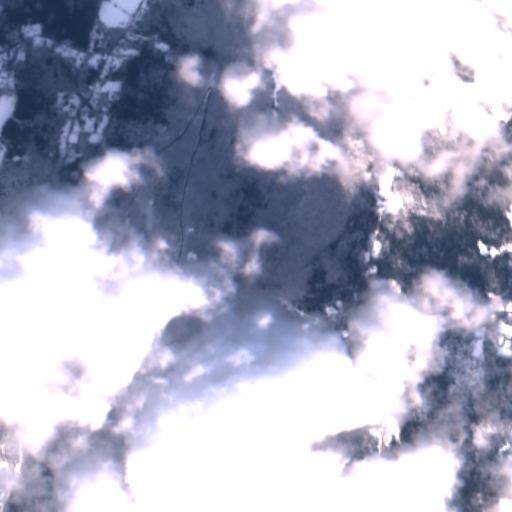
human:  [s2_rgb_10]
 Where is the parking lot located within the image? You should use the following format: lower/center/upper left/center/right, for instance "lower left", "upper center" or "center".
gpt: The parking lot is located in the upper center of the image.
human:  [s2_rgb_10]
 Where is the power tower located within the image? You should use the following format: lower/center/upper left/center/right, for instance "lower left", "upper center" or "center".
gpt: The power tower is located in the lower left of the image.
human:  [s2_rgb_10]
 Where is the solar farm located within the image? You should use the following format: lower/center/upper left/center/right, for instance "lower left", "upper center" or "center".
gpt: The solar farm is located in the lower left of the image.
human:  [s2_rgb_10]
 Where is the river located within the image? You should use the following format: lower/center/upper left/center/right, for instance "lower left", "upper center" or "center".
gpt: The river is located in the upper of the image.
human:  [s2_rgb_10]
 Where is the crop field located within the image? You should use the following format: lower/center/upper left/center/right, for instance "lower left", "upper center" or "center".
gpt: There is no crop field in the image.